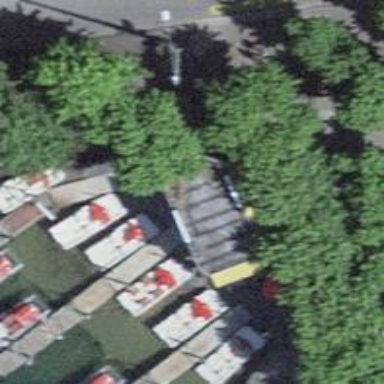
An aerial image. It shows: Ice cream stand or shop.